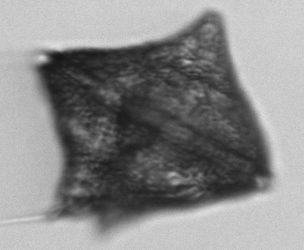
Label: Protoperidinium